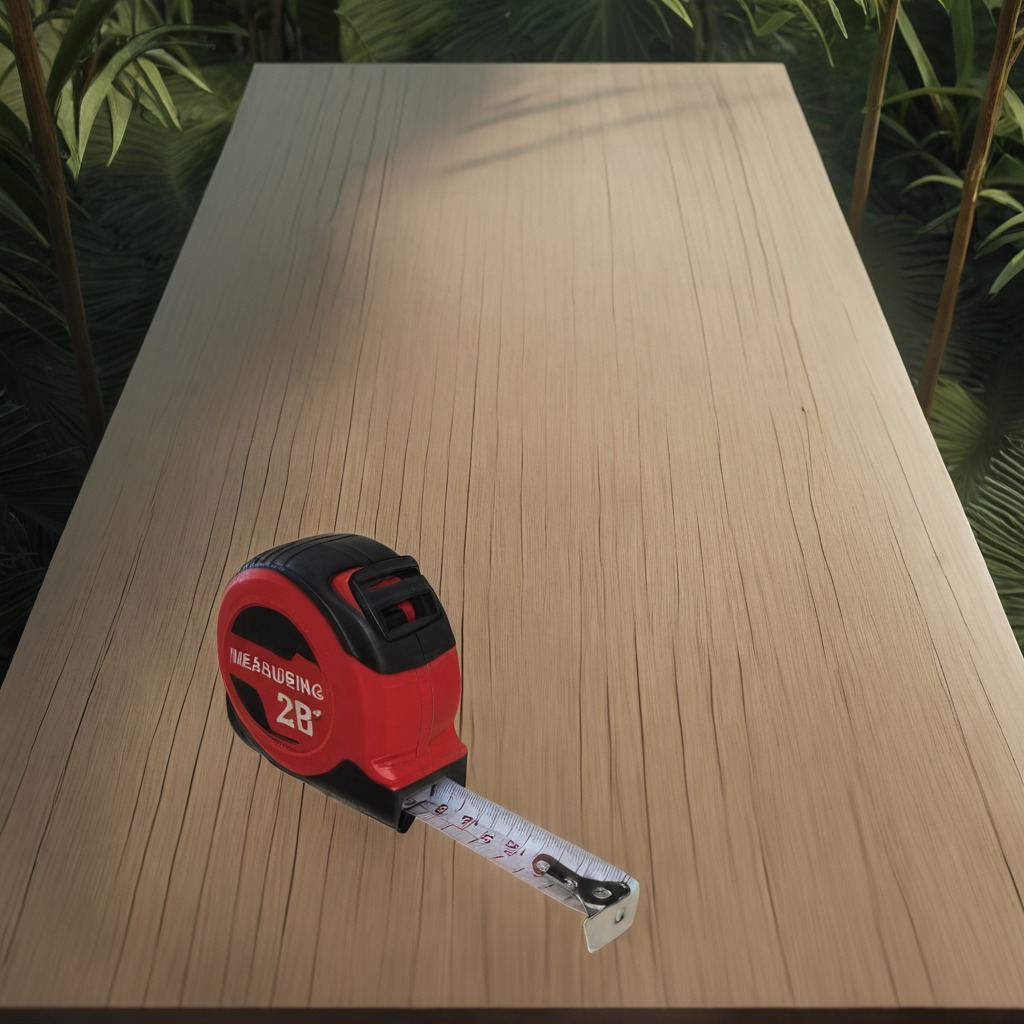
A measuring tape is lying on the wooden table.